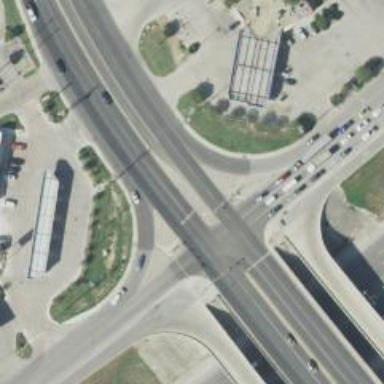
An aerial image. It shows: Secondary link road.